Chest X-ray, PA view. Patient: 32 years old, sex M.
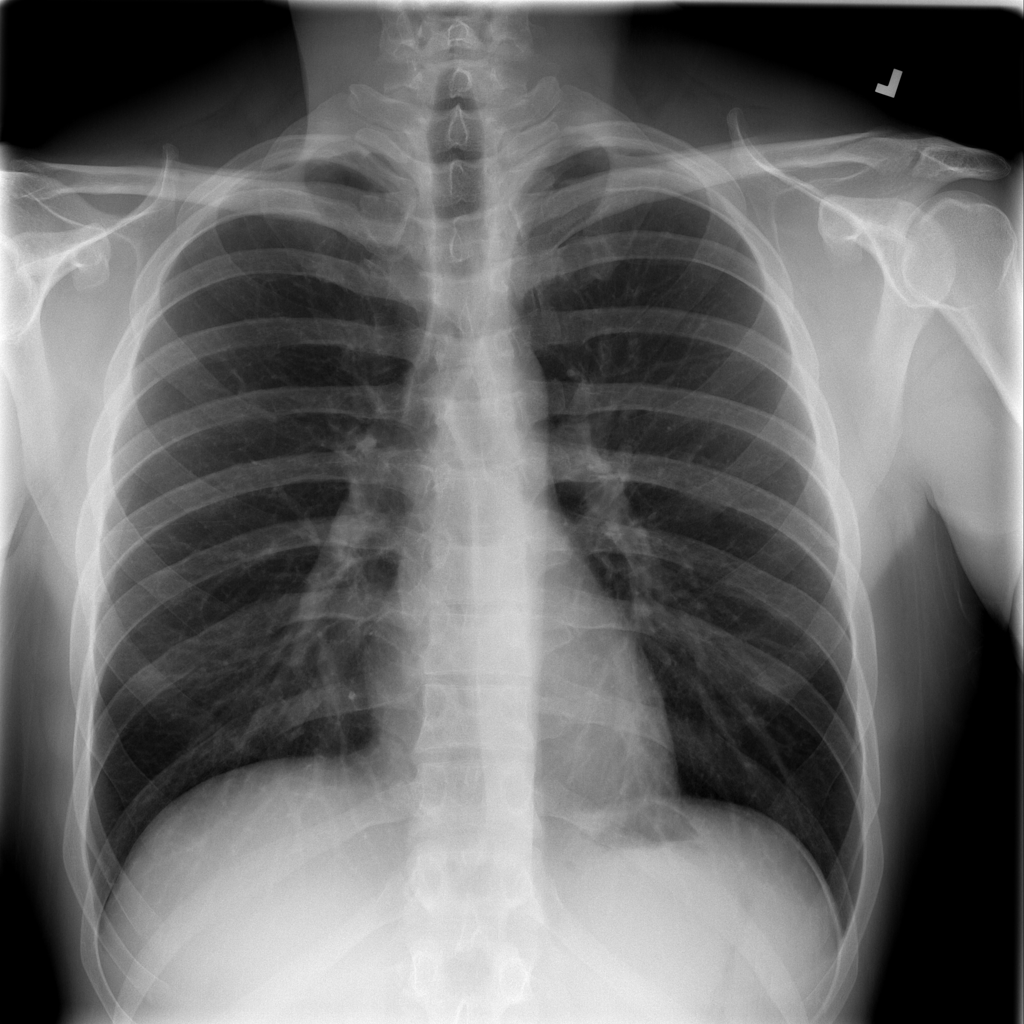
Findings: No Finding